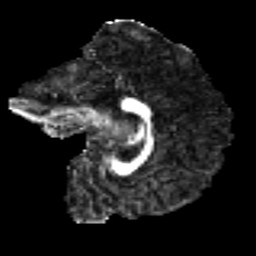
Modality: FA
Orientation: sagittal
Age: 22
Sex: male
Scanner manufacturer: ge
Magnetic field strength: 3 T
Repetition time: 7.8 s
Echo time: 0.0606 s